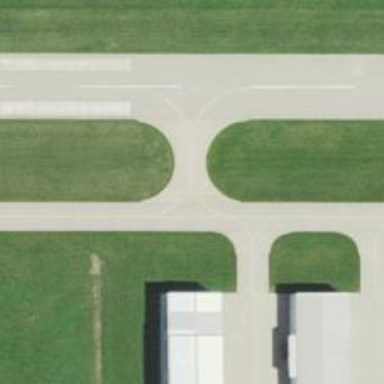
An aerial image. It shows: Image of taxiway at airport.